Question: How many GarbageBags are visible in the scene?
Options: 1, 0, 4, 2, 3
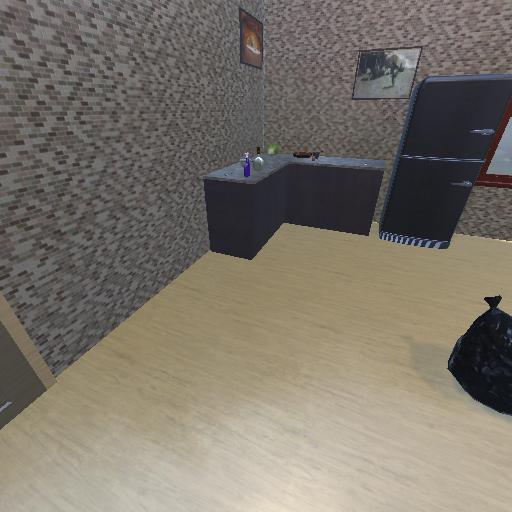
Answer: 1